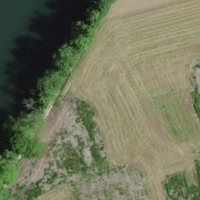
EUNIS habitat code: 40
Species observed at this site:
Prunus padus